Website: crate-barrel
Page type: cross-sells
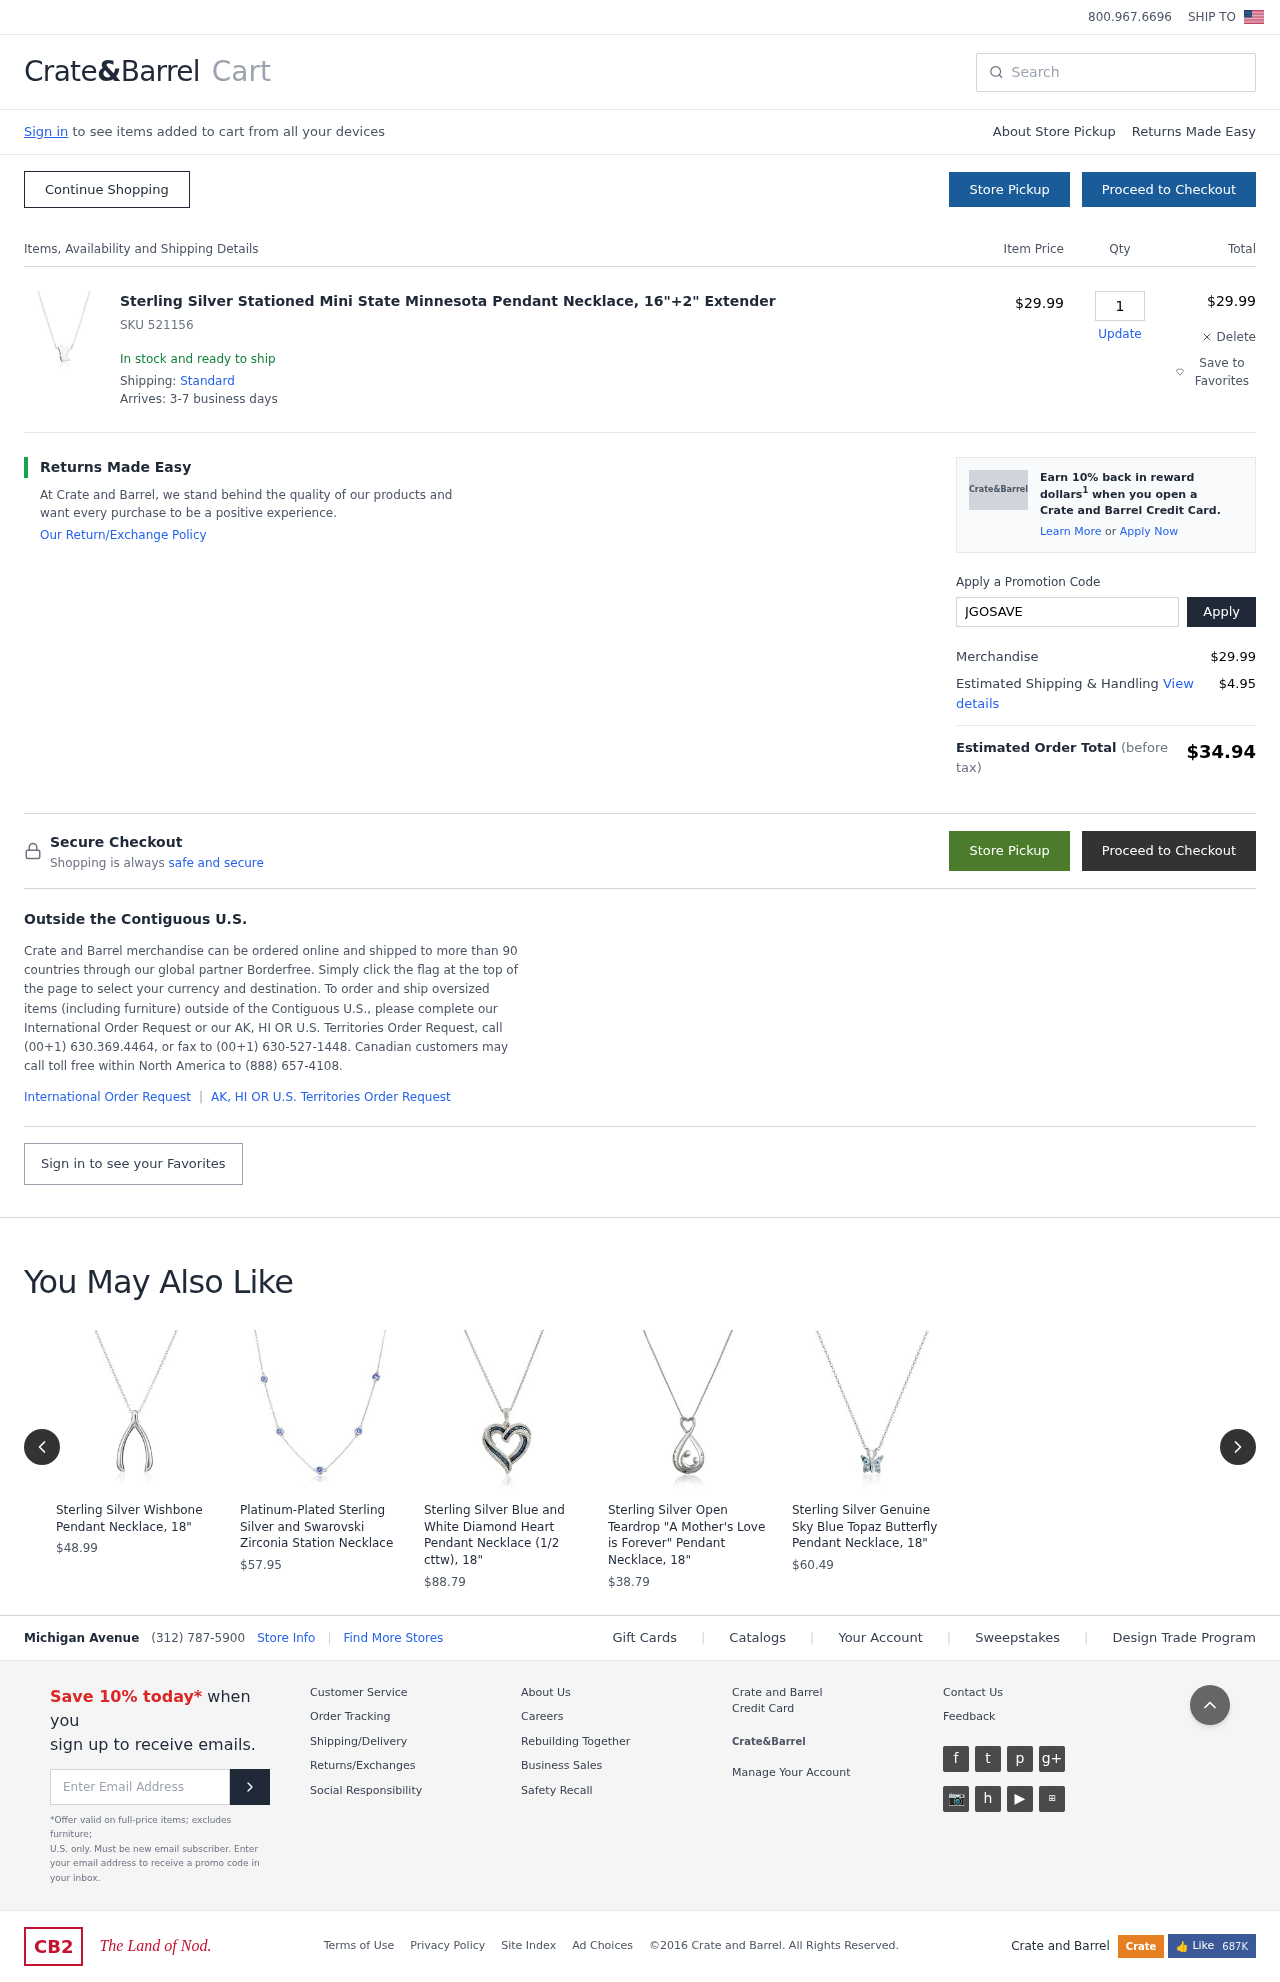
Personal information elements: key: PII_PROMO_CODE
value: JGOSAVE
Product elements: key: PRODUCT1_NAME
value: Sterling Silver Stationed Mini State Minnesota Pendant Necklace, 16"+2" Extender
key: PRODUCT1_PRICE
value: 29.99
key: PRODUCT1_QUANTITY
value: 1
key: PRODUCT2_NAME
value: Sterling Silver Wishbone Pendant Necklace, 18"
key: PRODUCT2_PRICE
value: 48.99
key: PRODUCT3_NAME
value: Platinum-Plated Sterling Silver and Swarovski Zirconia Station Necklace
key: PRODUCT3_PRICE
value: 57.95
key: PRODUCT4_NAME
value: Sterling Silver Blue and White Diamond Heart Pendant Necklace (1/2 cttw), 18"
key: PRODUCT4_PRICE
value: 88.79
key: PRODUCT5_NAME
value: Sterling Silver Open Teardrop "A Mother's Love is Forever" Pendant Necklace, 18"
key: PRODUCT5_PRICE
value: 38.79
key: PRODUCT6_NAME
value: Sterling Silver Genuine Sky Blue Topaz Butterfly Pendant Necklace, 18"
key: PRODUCT6_PRICE
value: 60.49
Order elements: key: ORDER_SKU
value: SKU 521156
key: ORDER_ITEM_TOTAL
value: $29.99
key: ORDER_SUBTOTAL
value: $29.99
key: ORDER_SHIPPING_COST
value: $4.95
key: ORDER_TOTAL
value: $34.94
Search elements: key: HEADER_SEARCH
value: Search